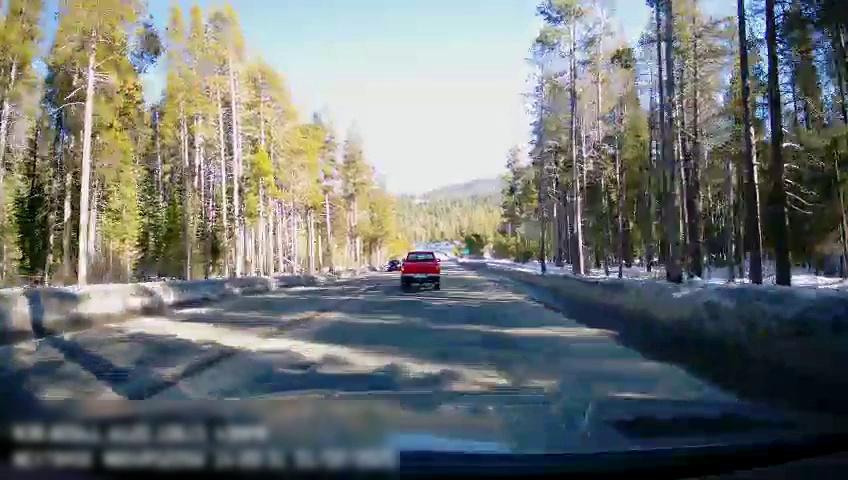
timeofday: Day
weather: Sunny
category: Drivable Space
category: Vehicles | Truck
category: Vehicles | Car